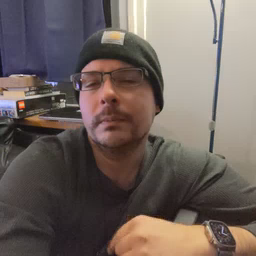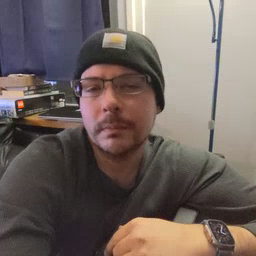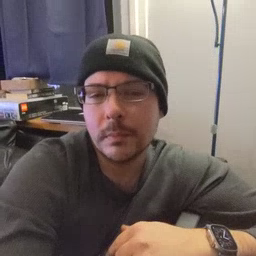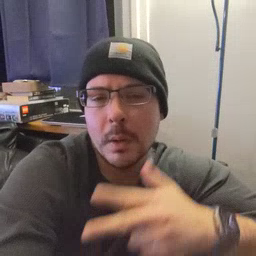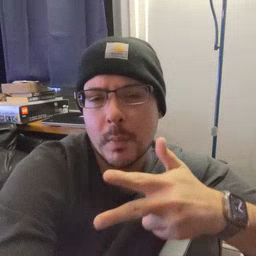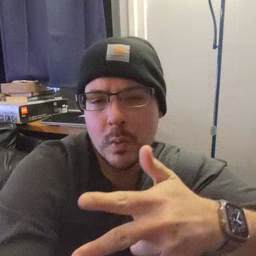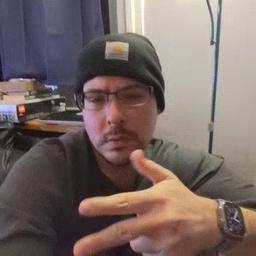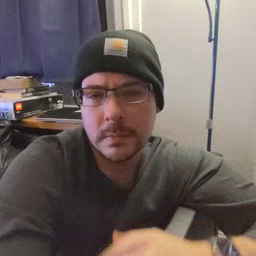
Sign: boat